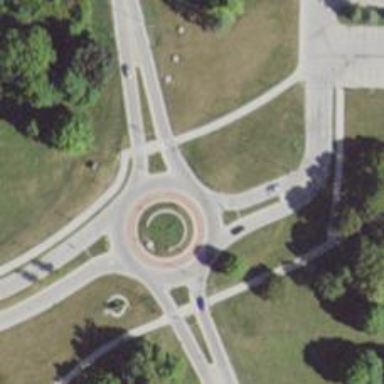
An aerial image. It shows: Tertiary road leading to roundabout junction.